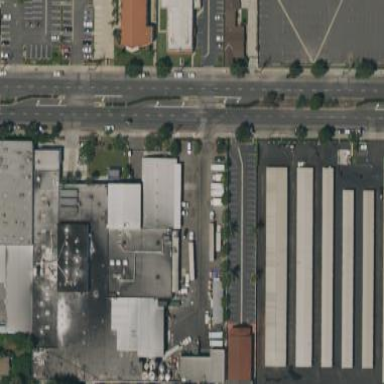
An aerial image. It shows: Factory building.